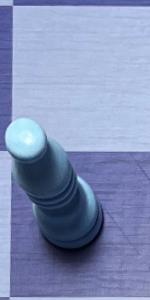
Label: Bishop_White